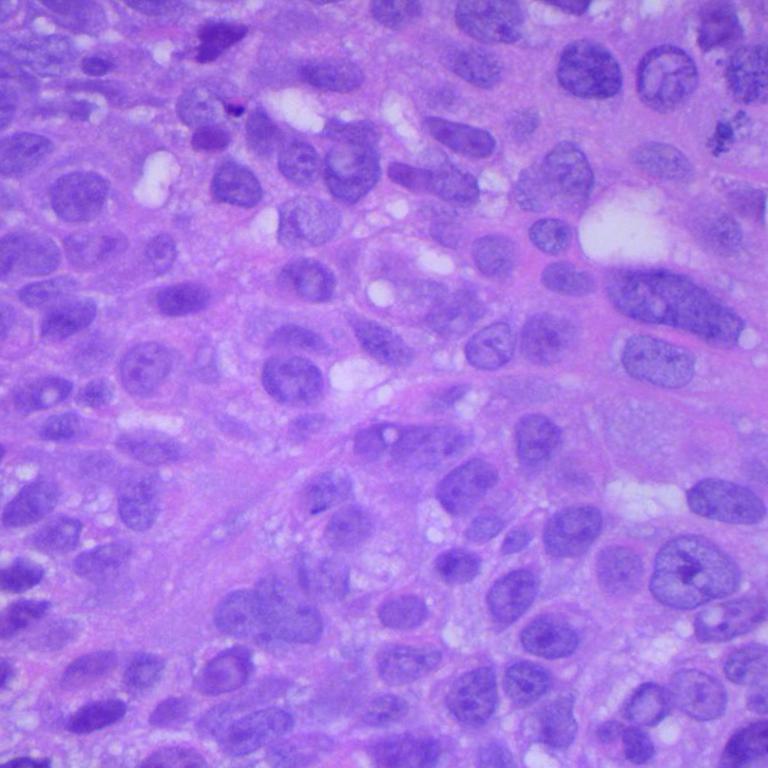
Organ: lung
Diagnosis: squamous carcinomas